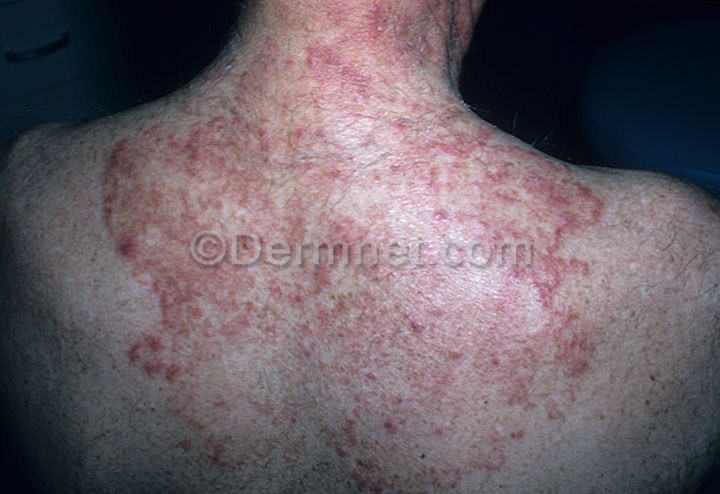
Disease: Tinea Ringworm Candidiasis and other Fungal Infections